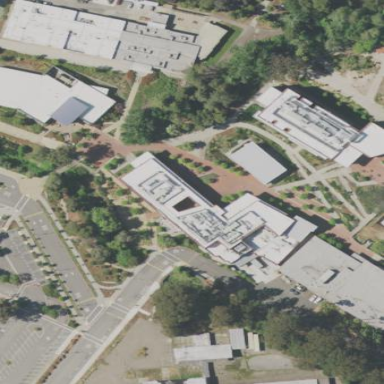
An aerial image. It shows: College building.